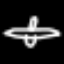
Label: airplane